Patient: sex M, age 50
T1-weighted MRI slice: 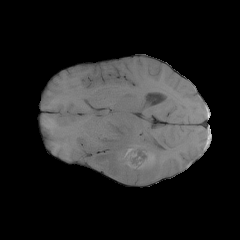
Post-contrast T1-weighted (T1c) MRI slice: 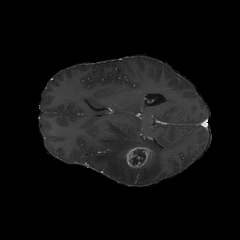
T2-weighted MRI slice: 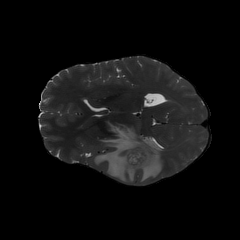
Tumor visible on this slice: yes
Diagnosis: Glioblastoma, IDH-wildtype
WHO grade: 4